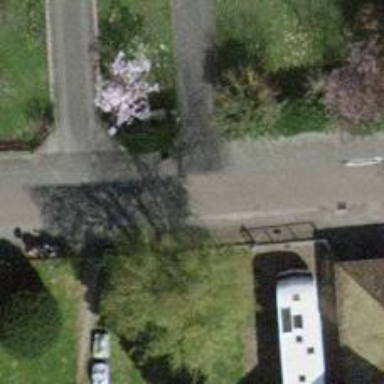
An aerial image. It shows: Smooth asphalt road in residential area.